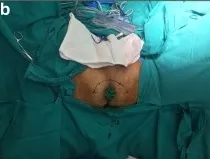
(b) Placing a sterile glove on the rectum, semilunar incision lines.
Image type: medical_photograph (other_medical_photograph)